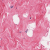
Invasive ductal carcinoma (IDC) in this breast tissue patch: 0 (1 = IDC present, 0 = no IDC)